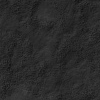
Atmospheric dust classification: not_dusty